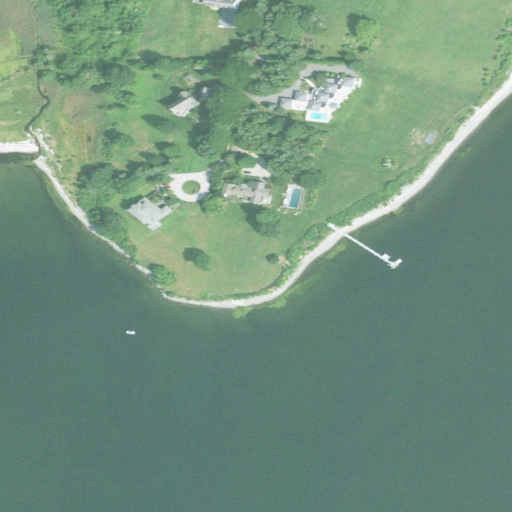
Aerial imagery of cape in Rhode Island named Usher Point containing open water, herbaceous wetlands, pasture, evergreen forest, medium intensity development, mixed forest, woody wetlands, grassland, low intensity development, high intensity development, and open development